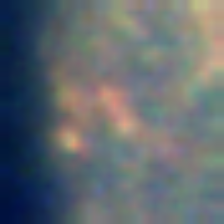
Taxon: Diatom_aggregate
Group: Diatoms